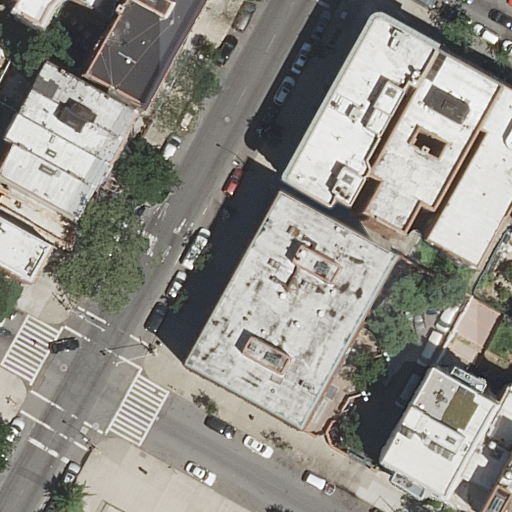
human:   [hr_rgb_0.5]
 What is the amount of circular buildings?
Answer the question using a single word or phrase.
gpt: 0

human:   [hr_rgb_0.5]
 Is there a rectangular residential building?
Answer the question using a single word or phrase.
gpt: yes

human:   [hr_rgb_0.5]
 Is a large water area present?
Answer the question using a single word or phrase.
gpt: no

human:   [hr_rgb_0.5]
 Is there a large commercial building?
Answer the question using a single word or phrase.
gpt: no

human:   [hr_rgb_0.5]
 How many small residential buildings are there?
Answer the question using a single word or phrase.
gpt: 4

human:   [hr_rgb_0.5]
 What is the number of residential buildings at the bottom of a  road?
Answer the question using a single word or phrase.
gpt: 12

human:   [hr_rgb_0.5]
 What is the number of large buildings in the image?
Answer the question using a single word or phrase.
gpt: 1

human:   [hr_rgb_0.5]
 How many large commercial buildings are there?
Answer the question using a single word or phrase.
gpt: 0

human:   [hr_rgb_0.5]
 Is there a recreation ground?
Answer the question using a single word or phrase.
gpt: no

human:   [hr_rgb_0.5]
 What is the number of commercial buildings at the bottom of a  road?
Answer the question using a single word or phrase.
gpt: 0

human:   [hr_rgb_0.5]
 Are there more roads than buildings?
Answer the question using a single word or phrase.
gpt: no

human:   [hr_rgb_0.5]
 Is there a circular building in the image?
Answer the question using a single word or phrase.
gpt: no

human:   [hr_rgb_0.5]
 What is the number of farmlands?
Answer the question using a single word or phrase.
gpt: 0

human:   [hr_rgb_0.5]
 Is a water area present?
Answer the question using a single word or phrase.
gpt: no

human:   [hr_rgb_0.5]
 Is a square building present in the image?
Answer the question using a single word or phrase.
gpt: no

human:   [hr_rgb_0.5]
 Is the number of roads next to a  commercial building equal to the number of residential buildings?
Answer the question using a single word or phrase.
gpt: no

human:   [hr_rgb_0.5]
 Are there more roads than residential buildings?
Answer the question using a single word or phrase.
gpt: no

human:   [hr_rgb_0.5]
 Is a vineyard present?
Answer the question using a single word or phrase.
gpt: no

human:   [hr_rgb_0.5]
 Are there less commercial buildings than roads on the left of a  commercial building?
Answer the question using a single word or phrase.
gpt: no

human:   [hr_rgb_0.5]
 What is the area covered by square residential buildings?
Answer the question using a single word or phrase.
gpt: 0m2

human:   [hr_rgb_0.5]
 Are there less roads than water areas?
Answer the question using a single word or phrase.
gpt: no

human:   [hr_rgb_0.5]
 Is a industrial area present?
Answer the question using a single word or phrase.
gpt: no

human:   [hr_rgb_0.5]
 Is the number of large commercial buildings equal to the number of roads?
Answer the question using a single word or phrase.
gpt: no

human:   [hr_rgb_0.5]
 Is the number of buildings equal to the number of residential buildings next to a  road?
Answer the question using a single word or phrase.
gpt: yes

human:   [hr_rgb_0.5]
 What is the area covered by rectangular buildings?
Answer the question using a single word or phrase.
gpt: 1939m2

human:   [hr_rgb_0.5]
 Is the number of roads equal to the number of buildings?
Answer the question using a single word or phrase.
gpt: no

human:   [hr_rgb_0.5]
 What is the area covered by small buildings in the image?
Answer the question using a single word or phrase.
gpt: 164m2

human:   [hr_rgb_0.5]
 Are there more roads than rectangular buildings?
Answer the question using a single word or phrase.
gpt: no

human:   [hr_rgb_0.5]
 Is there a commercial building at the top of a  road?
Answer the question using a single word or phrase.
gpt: no

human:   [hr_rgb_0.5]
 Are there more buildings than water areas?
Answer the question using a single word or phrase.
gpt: yes

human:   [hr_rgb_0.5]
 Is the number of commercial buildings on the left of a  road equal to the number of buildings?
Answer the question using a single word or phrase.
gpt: no

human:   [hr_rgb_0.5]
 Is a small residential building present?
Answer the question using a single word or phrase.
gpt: yes

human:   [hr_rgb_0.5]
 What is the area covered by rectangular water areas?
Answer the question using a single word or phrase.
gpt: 0m2

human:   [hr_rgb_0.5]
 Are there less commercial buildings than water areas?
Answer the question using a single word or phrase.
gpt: no

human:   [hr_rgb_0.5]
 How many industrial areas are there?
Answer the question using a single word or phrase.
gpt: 0

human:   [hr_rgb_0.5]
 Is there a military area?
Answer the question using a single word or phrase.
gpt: no

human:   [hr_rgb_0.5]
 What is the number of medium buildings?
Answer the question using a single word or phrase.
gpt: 10